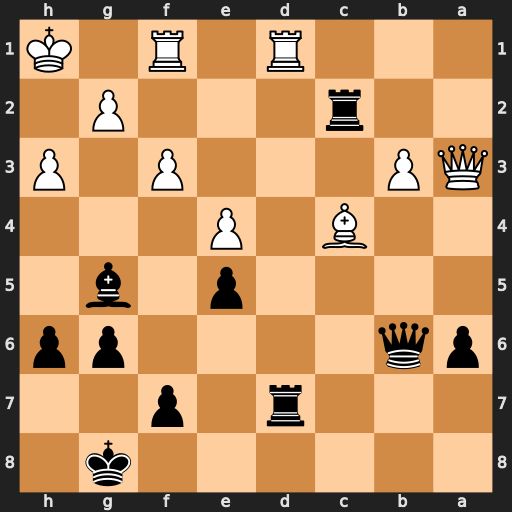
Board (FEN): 6k1/3r1p2/pq4pp/4p1b1/2B1P3/QP3P1P/2r3P1/3R1R1K
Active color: b
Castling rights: -
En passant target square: -
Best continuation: Rxd1 Rxd1 Qf2